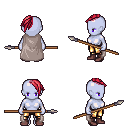
a pixel art fantasy rpg character, female body template, dark elf, purple skin, gray cape, gold greaves, ruby red long mohawk hairstyle, maroon shoes, spear, four views (front, back, left, right), 2x2 character sprite sheet, small pixel art, hard edges, no anti-aliasing